Question: We are about to update our Primavera system from 6.x to 8.2. We have som applications that uses the webservice but having some problems.
In Primavera 6 we used Primaveras version of the DLL helper called: p6WSStubs.dll
In the newer versions they have a guide that explains how to create this file witch we have done.
However the classes and methods in the 2 files are not completely identical.
We uses Visual studio.
In the old Version we Could create an instance of a class called Authetication service like this:
Primavera.Ws.P6.Authentication.AuthenticationService auth = new Primavera.Ws.P6.Authentication.AuthenticationService();
in the new version we have created the Namespace Primavera.Ws.P6.Authentication like descriped in the guide but I only have the Classes and methods shown here:

Does anyone have any experience with the differences in webservice in the 2 version?
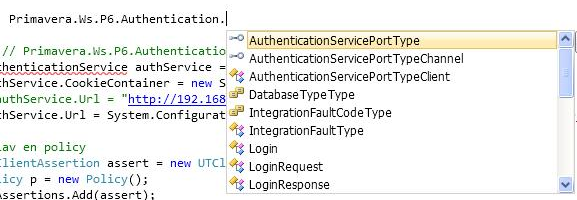
Answer: You can instantiate the 'AuthenticationServicePortTypeClient' and use it as you used the service. Assuming you might be using C# 4.0 with VS 2010, that uses WCF to connect with SOAP based services and the way you interact is a little different than Microsoft WSE in .net 2.0.